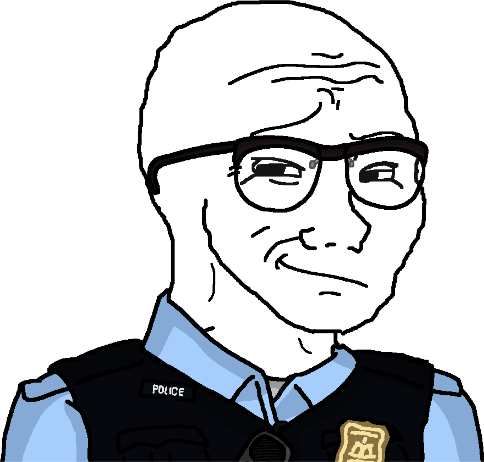
Label: 5_Smugjak